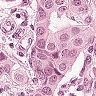
Metastatic tissue present: yes